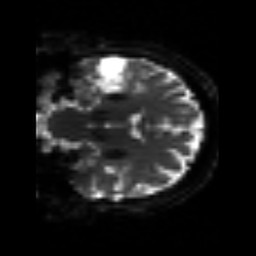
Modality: sbref
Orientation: coronal
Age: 59
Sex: female
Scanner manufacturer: siemens
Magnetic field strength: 3 T
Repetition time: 3.2 s
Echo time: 0.081 s